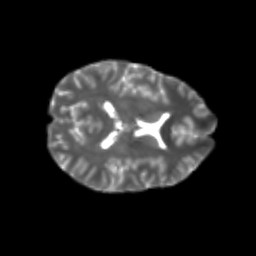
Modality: T2w
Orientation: axial
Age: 20
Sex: female
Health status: healthy
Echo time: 0.074 s